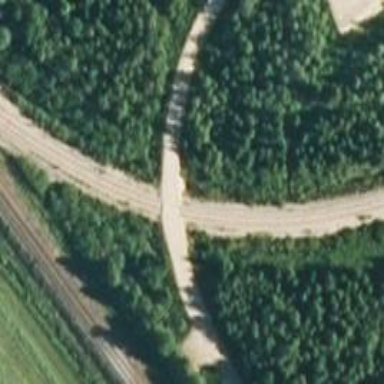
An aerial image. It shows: Abandoned railway.